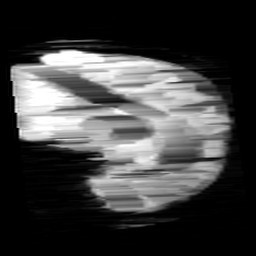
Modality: minIP
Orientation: sagittal
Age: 10
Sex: female
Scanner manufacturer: siemens
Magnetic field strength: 3 T
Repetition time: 0.027 s
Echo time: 0.02 s